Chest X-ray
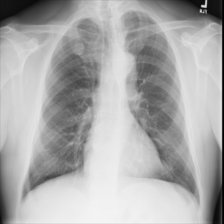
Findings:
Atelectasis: negative
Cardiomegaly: negative
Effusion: negative
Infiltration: negative
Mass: negative
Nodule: negative
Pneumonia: negative
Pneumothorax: negative
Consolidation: negative
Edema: negative
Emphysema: positive
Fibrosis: negative
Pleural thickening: negative
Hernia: negative